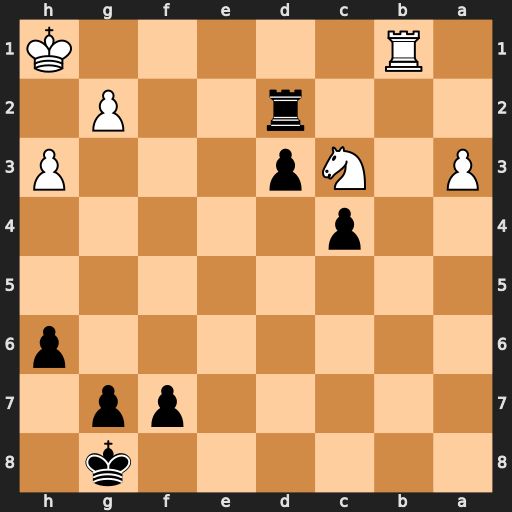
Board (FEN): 6k1/5pp1/7p/8/2p5/P1Np3P/3r2P1/1R5K
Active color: b
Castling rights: -
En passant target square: -
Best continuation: Rc2 Nd5 d2 Rd1 Rc1